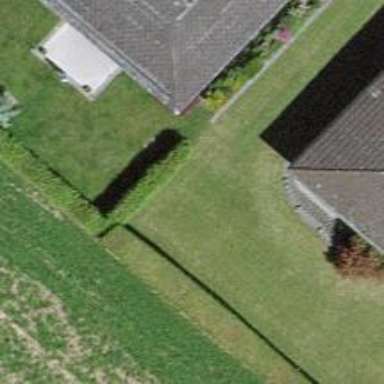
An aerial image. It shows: Hedge acting as barrier.